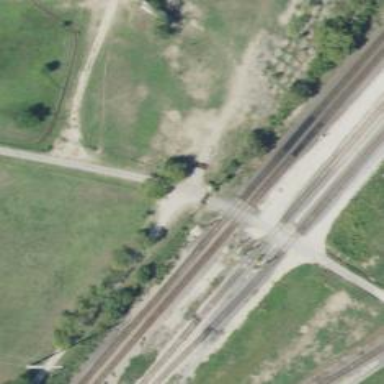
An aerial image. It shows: Level crossing along the railway.